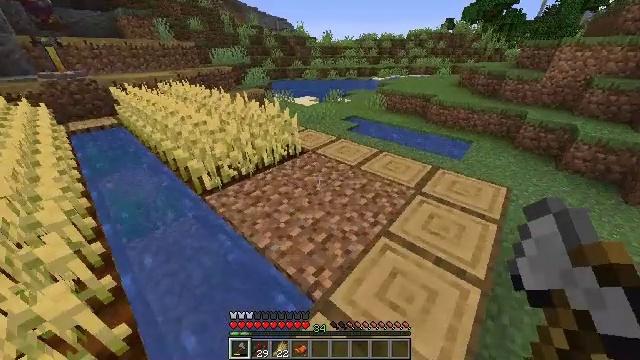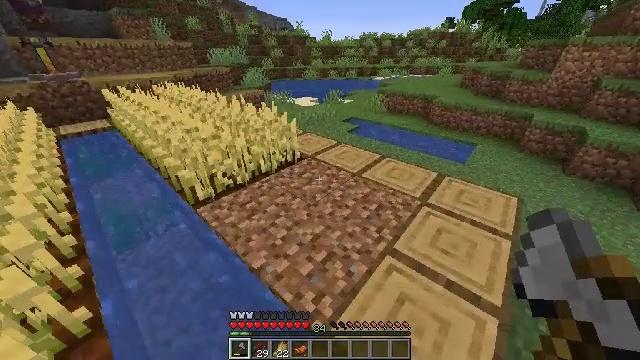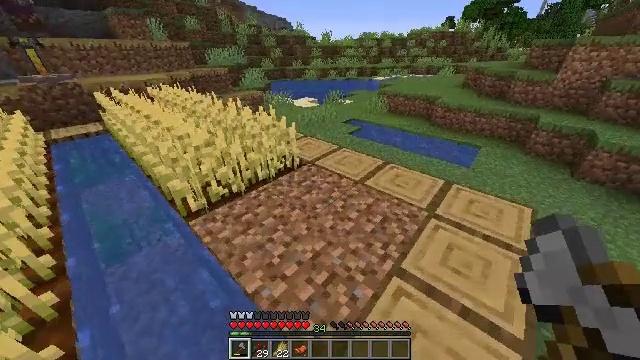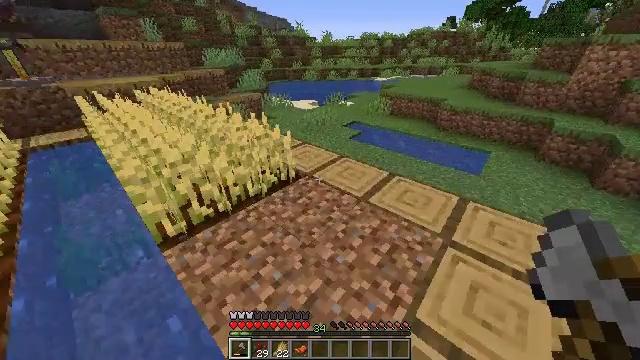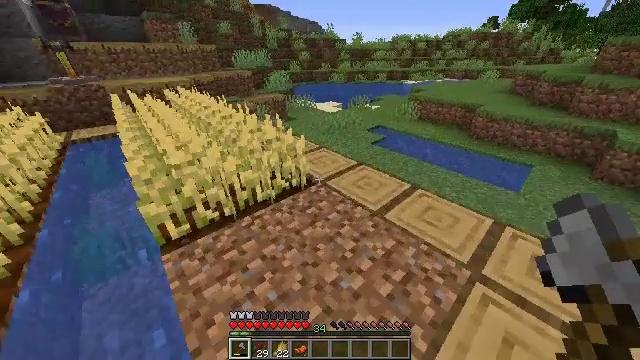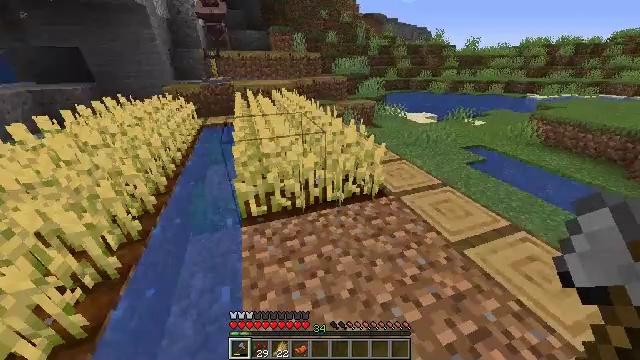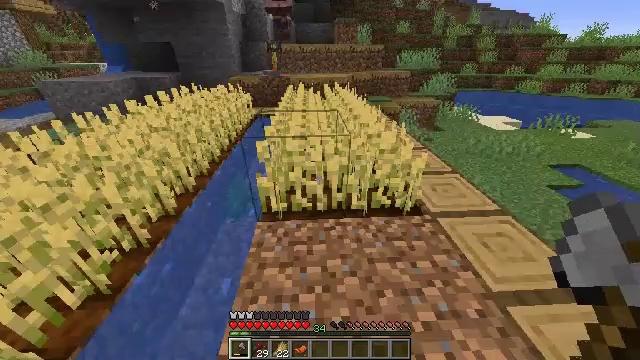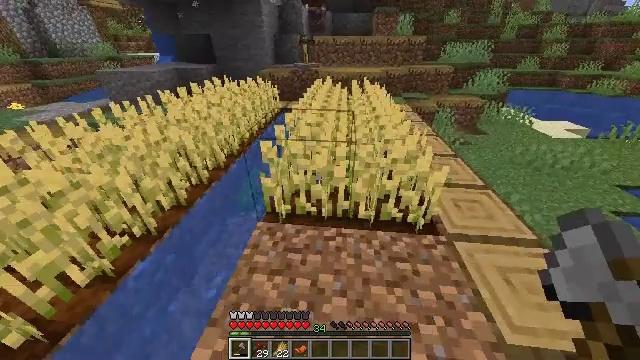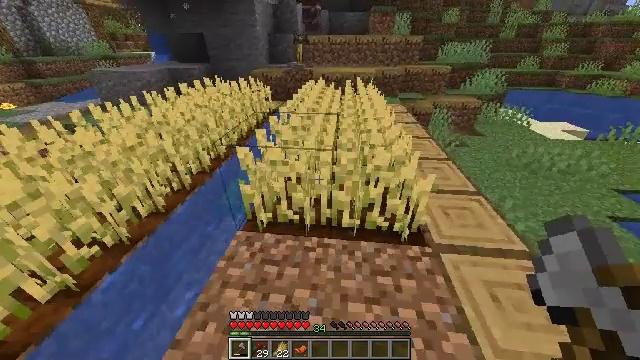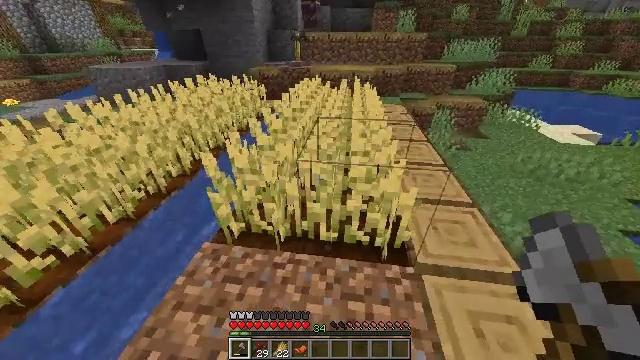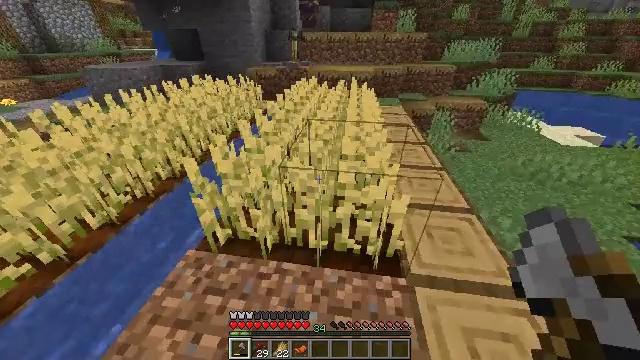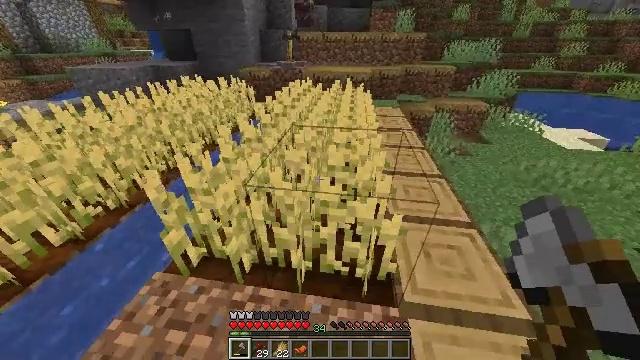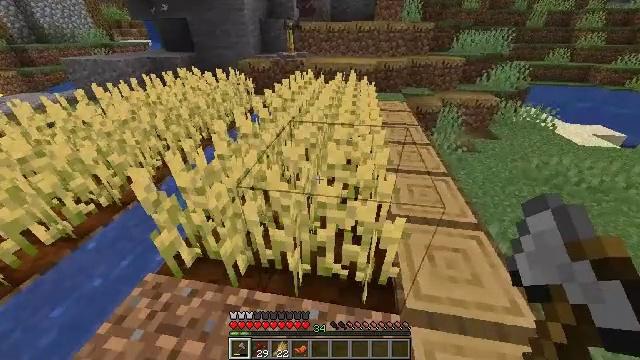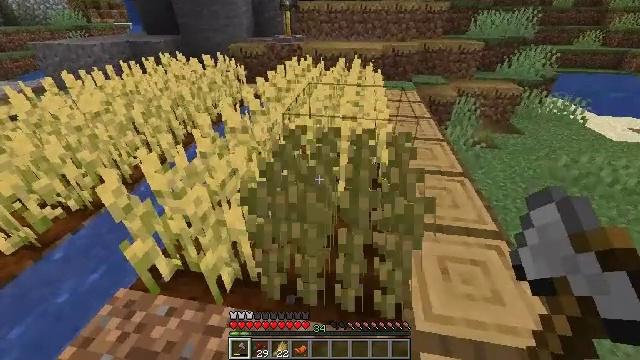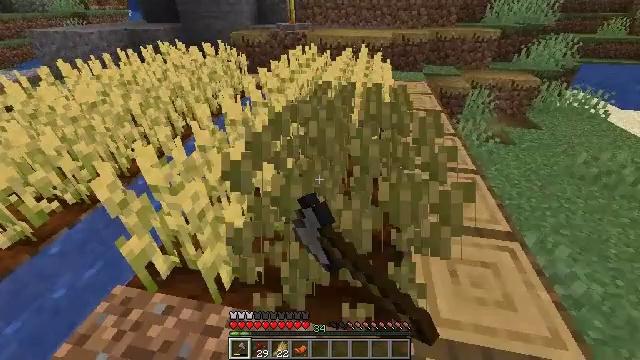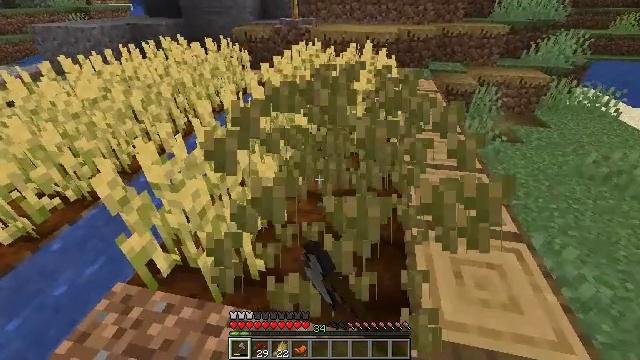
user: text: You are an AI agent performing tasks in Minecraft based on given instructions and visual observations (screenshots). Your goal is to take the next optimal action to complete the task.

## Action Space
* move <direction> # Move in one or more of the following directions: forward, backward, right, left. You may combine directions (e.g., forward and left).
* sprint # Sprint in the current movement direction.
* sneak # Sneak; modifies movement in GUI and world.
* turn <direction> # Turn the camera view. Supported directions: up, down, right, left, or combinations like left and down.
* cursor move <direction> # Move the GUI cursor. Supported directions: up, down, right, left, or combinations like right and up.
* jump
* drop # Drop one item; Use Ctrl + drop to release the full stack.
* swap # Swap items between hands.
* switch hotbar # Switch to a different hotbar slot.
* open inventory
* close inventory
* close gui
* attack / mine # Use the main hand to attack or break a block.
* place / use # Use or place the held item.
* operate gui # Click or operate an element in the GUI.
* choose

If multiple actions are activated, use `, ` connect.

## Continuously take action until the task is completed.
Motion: motion action
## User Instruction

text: Break the mature wheat plants.
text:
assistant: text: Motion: move forward
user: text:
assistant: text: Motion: move forward
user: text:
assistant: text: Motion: move forward and move right
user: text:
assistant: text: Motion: move forward and move right, turn left
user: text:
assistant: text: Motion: move forward and move right, turn left and up
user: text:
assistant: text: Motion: move forward and move right, turn left and down
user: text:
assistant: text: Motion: move forward and move right, turn left and down
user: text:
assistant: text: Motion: move forward and move right
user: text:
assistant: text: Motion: move forward and move right, turn left
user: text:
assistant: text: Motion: move forward
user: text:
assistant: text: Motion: no_op
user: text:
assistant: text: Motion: turn down
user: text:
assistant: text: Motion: attack / mine
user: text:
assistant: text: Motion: turn left and down, attack / mine
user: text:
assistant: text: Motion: attack / mine
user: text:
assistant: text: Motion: attack / mine
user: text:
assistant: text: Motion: move left, turn left
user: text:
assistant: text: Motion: move left, turn left
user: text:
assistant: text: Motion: move left
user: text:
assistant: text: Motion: no_op
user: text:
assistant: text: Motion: attack / mine
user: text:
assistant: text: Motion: turn right, attack / mine
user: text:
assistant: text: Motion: turn right and up, attack / mine
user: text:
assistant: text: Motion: move forward, turn right and up
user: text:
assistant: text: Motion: move forward, turn up
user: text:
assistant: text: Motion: move forward, turn up
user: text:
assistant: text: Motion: move forward, attack / mine
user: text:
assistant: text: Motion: move forward, attack / mine
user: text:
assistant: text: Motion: move forward, attack / mine
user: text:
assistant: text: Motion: move forward